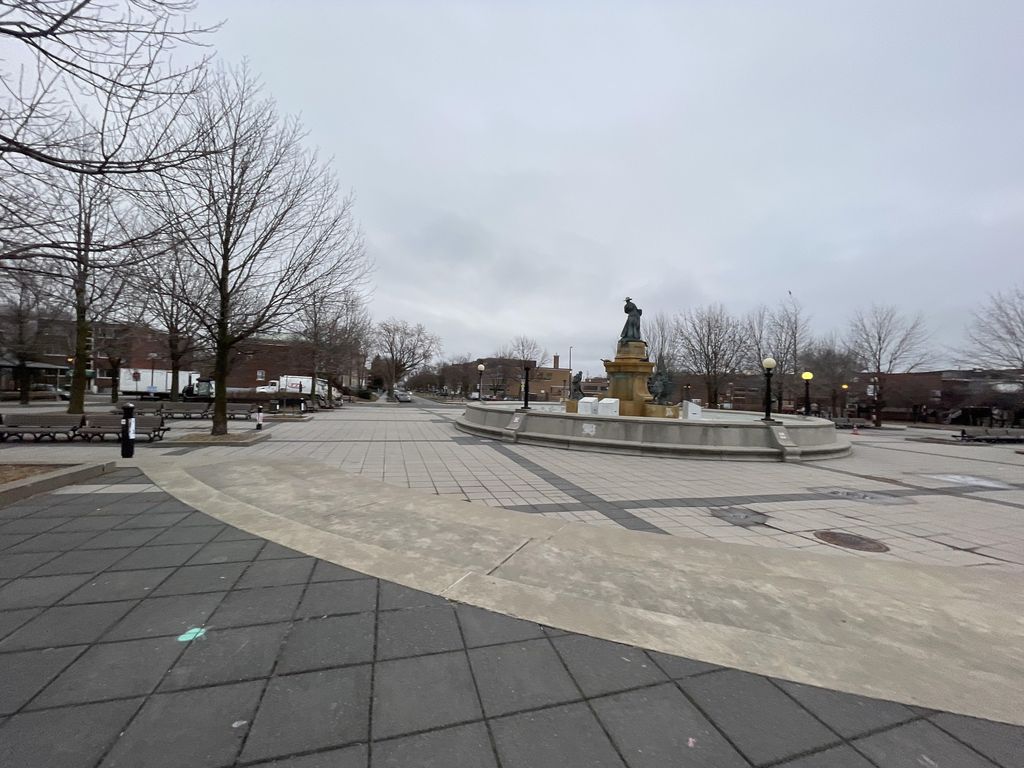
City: montreal